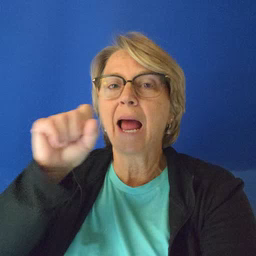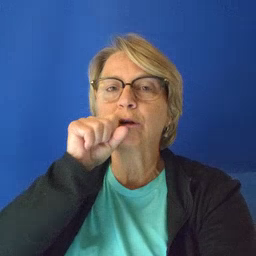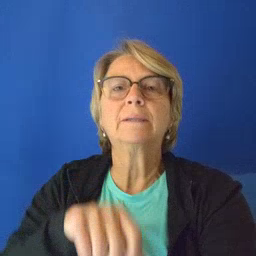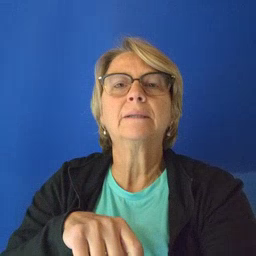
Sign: carrot